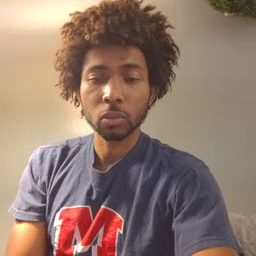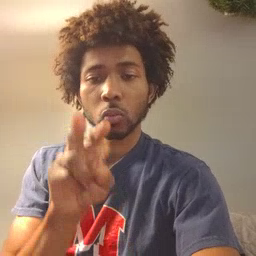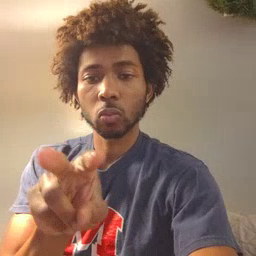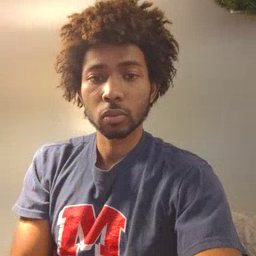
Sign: look